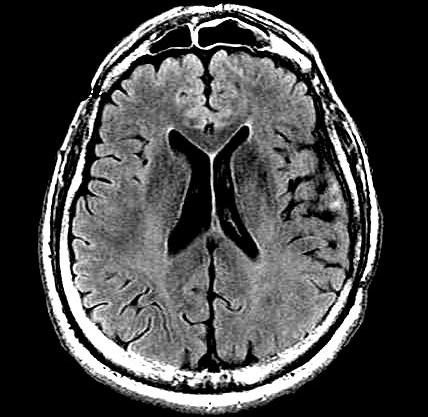
Label: notumor